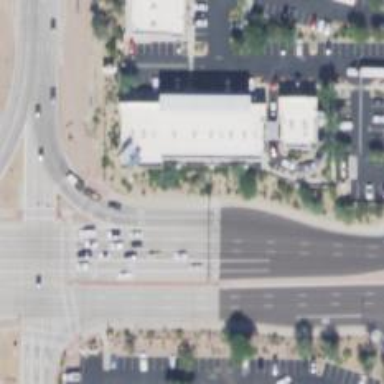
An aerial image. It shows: Asphalt road with secondary link designation.